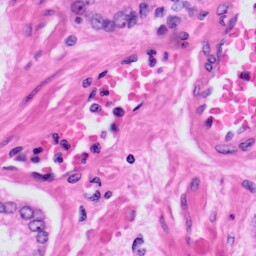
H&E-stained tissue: Prostate